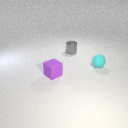
small purple rubber cube to the left of small gray metal cylinder